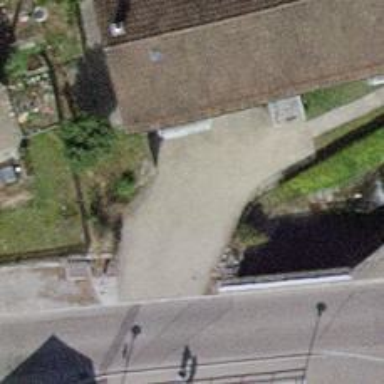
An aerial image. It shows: Driveway made of paving stones.